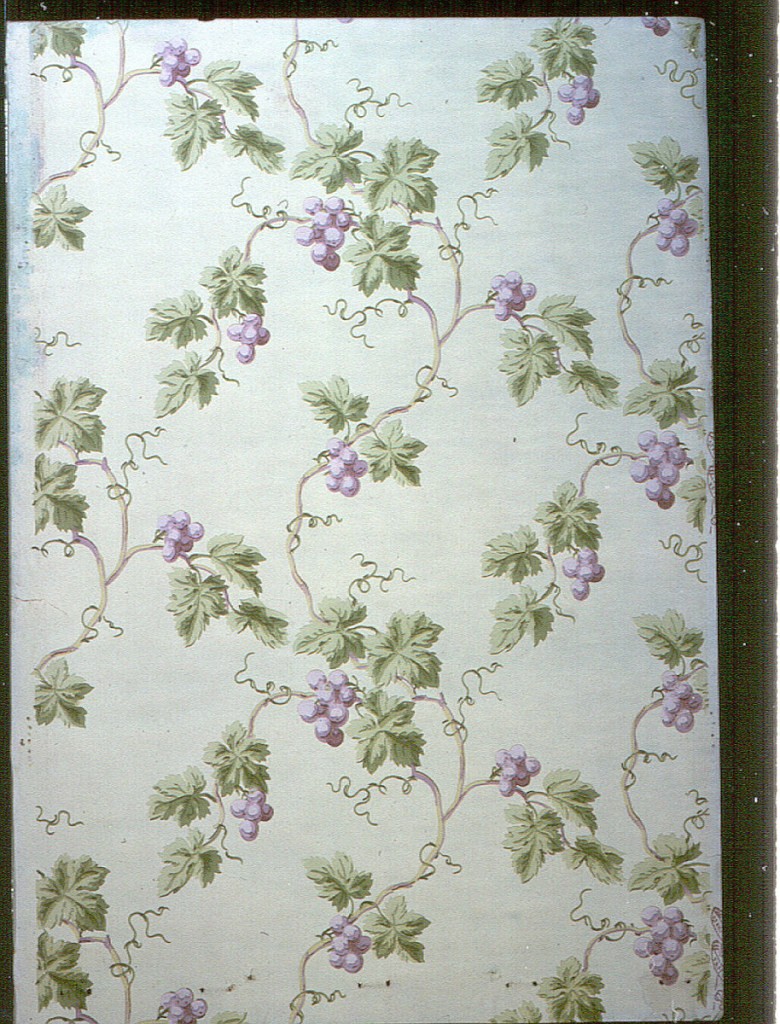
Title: Sidewall - sample
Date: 1906–07
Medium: Machine-printed
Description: Small clusters of grapes with grape leaves on grapevines which are trailing all over the wallpaper. Printed in shades of red and green on a pale yellow background.